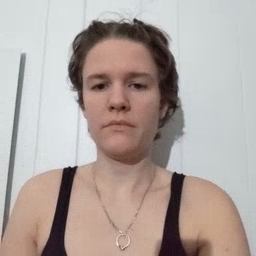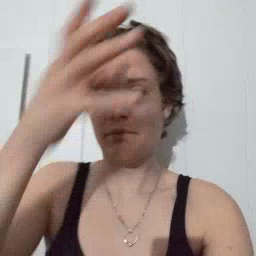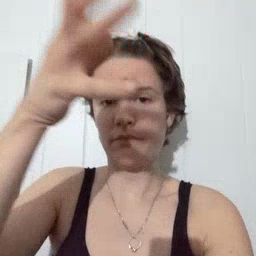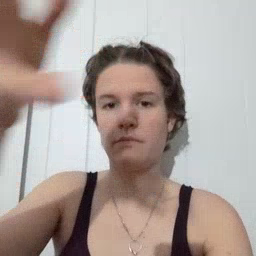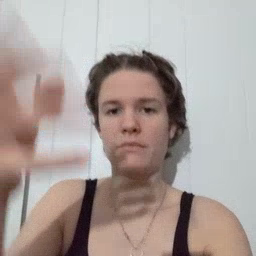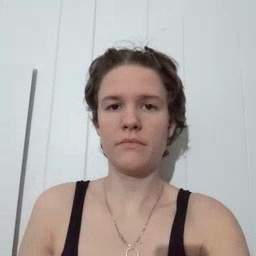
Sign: grandpa